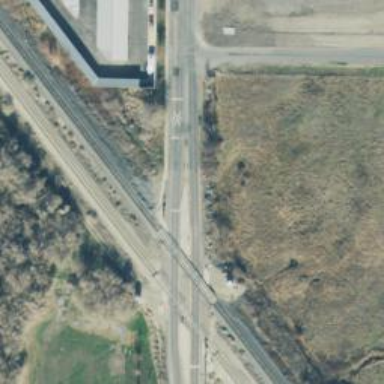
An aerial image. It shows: Railway level crossing.